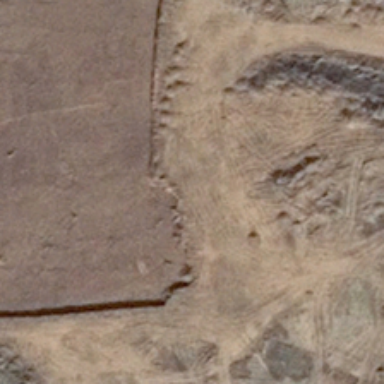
It is a piece of uneven khaki bareland .